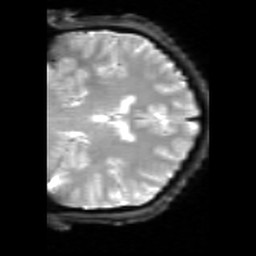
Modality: inplaneT2
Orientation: coronal
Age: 30
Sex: male